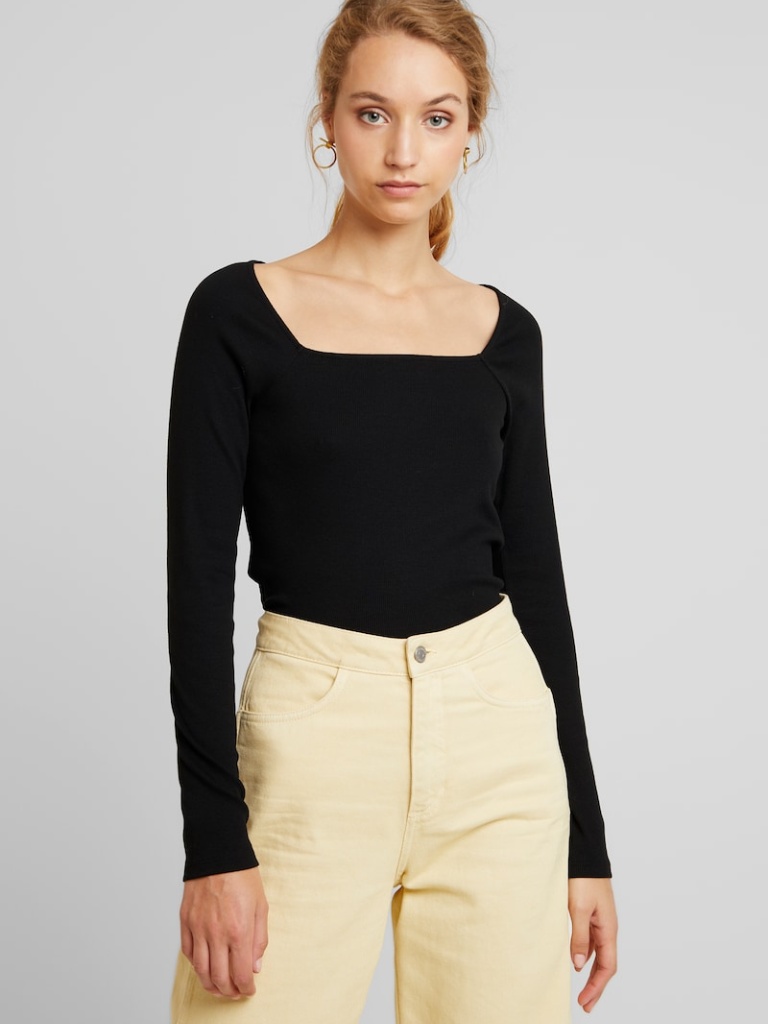
knit tight a long-sleeved with the sleeves down waist length Fully Tucked in square top